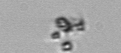
Label: detritus